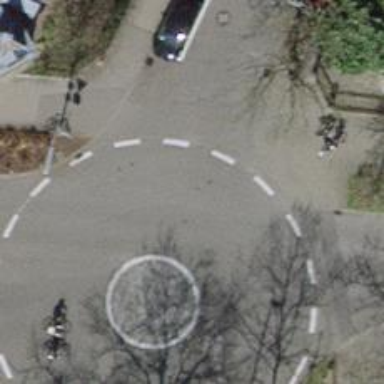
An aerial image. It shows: Asphalt road in residential area leading to roundabout.